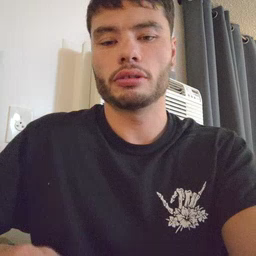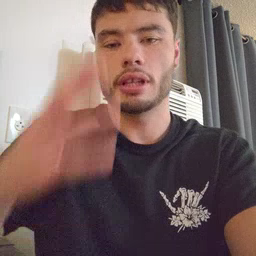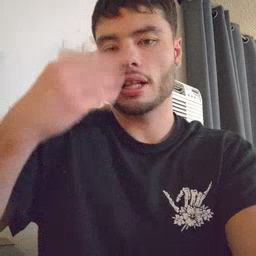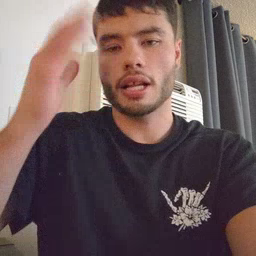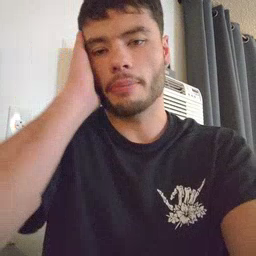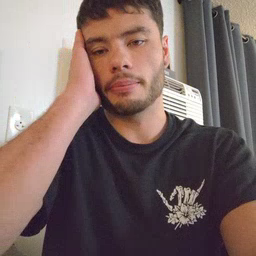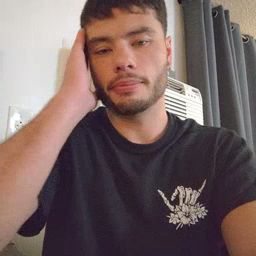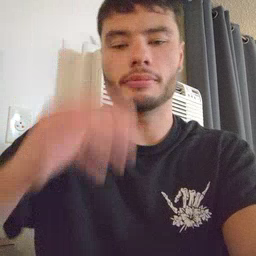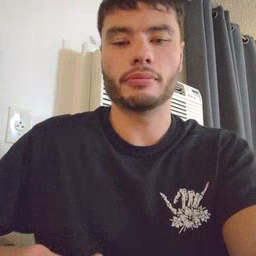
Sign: nap